Question: Refer to the screen cap below for sample data. normalizing these data I found these similar codes that mean the same thing as far as my data are concerned. I'm trying to update my table so that the 'primarycode's on the right are updated to those on the left

The query I used to find these values:
'''
select *
from icd
inner join icd as i2 on i2.primarycodetext=icd.primarycodetext
and i2.primarycode <> icd.primarycode
where icd.primarycode like '%0'
'''
The update query I tried.
'''
update icd
set icd.primarycode=i2.primarycode
from
(
select *
from icd
inner join icd as i2 on i2.primarycodetext=icd.primarycodetext
and i2.primarycode <> icd.primarycode
where icd.primarycode like '%0'
)t
'''
The error received: 'Msg 8156, Level 16, State 1, Line 12 The column 'primarycode' was specified multiple times for 't'.'
EDIT: the only two columns in this table are primarycode and primarycodetext
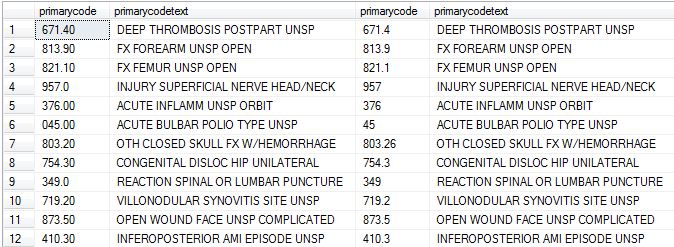
Answer: Ok, for your question as it is, you should do the following:
'''
UPDATE I1
SET I1.primarycode = I2.primarycode
FROM icd AS I1
INNER JOIN icd AS I2
ON i2.primarycodetext = i1.primarycodetext
AND i2.primarycode <> I1.primarycode
WHERE I1.primarycode LIKE '%0'
'''
But you are gonna have duplicates on your table after doing that. Thinking of what you really want to get (unique records for those values), then you should 'DELETE' those records instead of updating them:
'''
DELETE I1
FROM icd AS I1
INNER JOIN icd AS I2
ON i2.primarycodetext = i1.primarycodetext
AND i2.primarycode <> I1.primarycode
WHERE I1.primarycode LIKE '%0'
'''